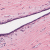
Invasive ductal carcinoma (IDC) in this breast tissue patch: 0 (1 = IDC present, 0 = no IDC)